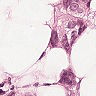
Metastatic tissue present: yes